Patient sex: M
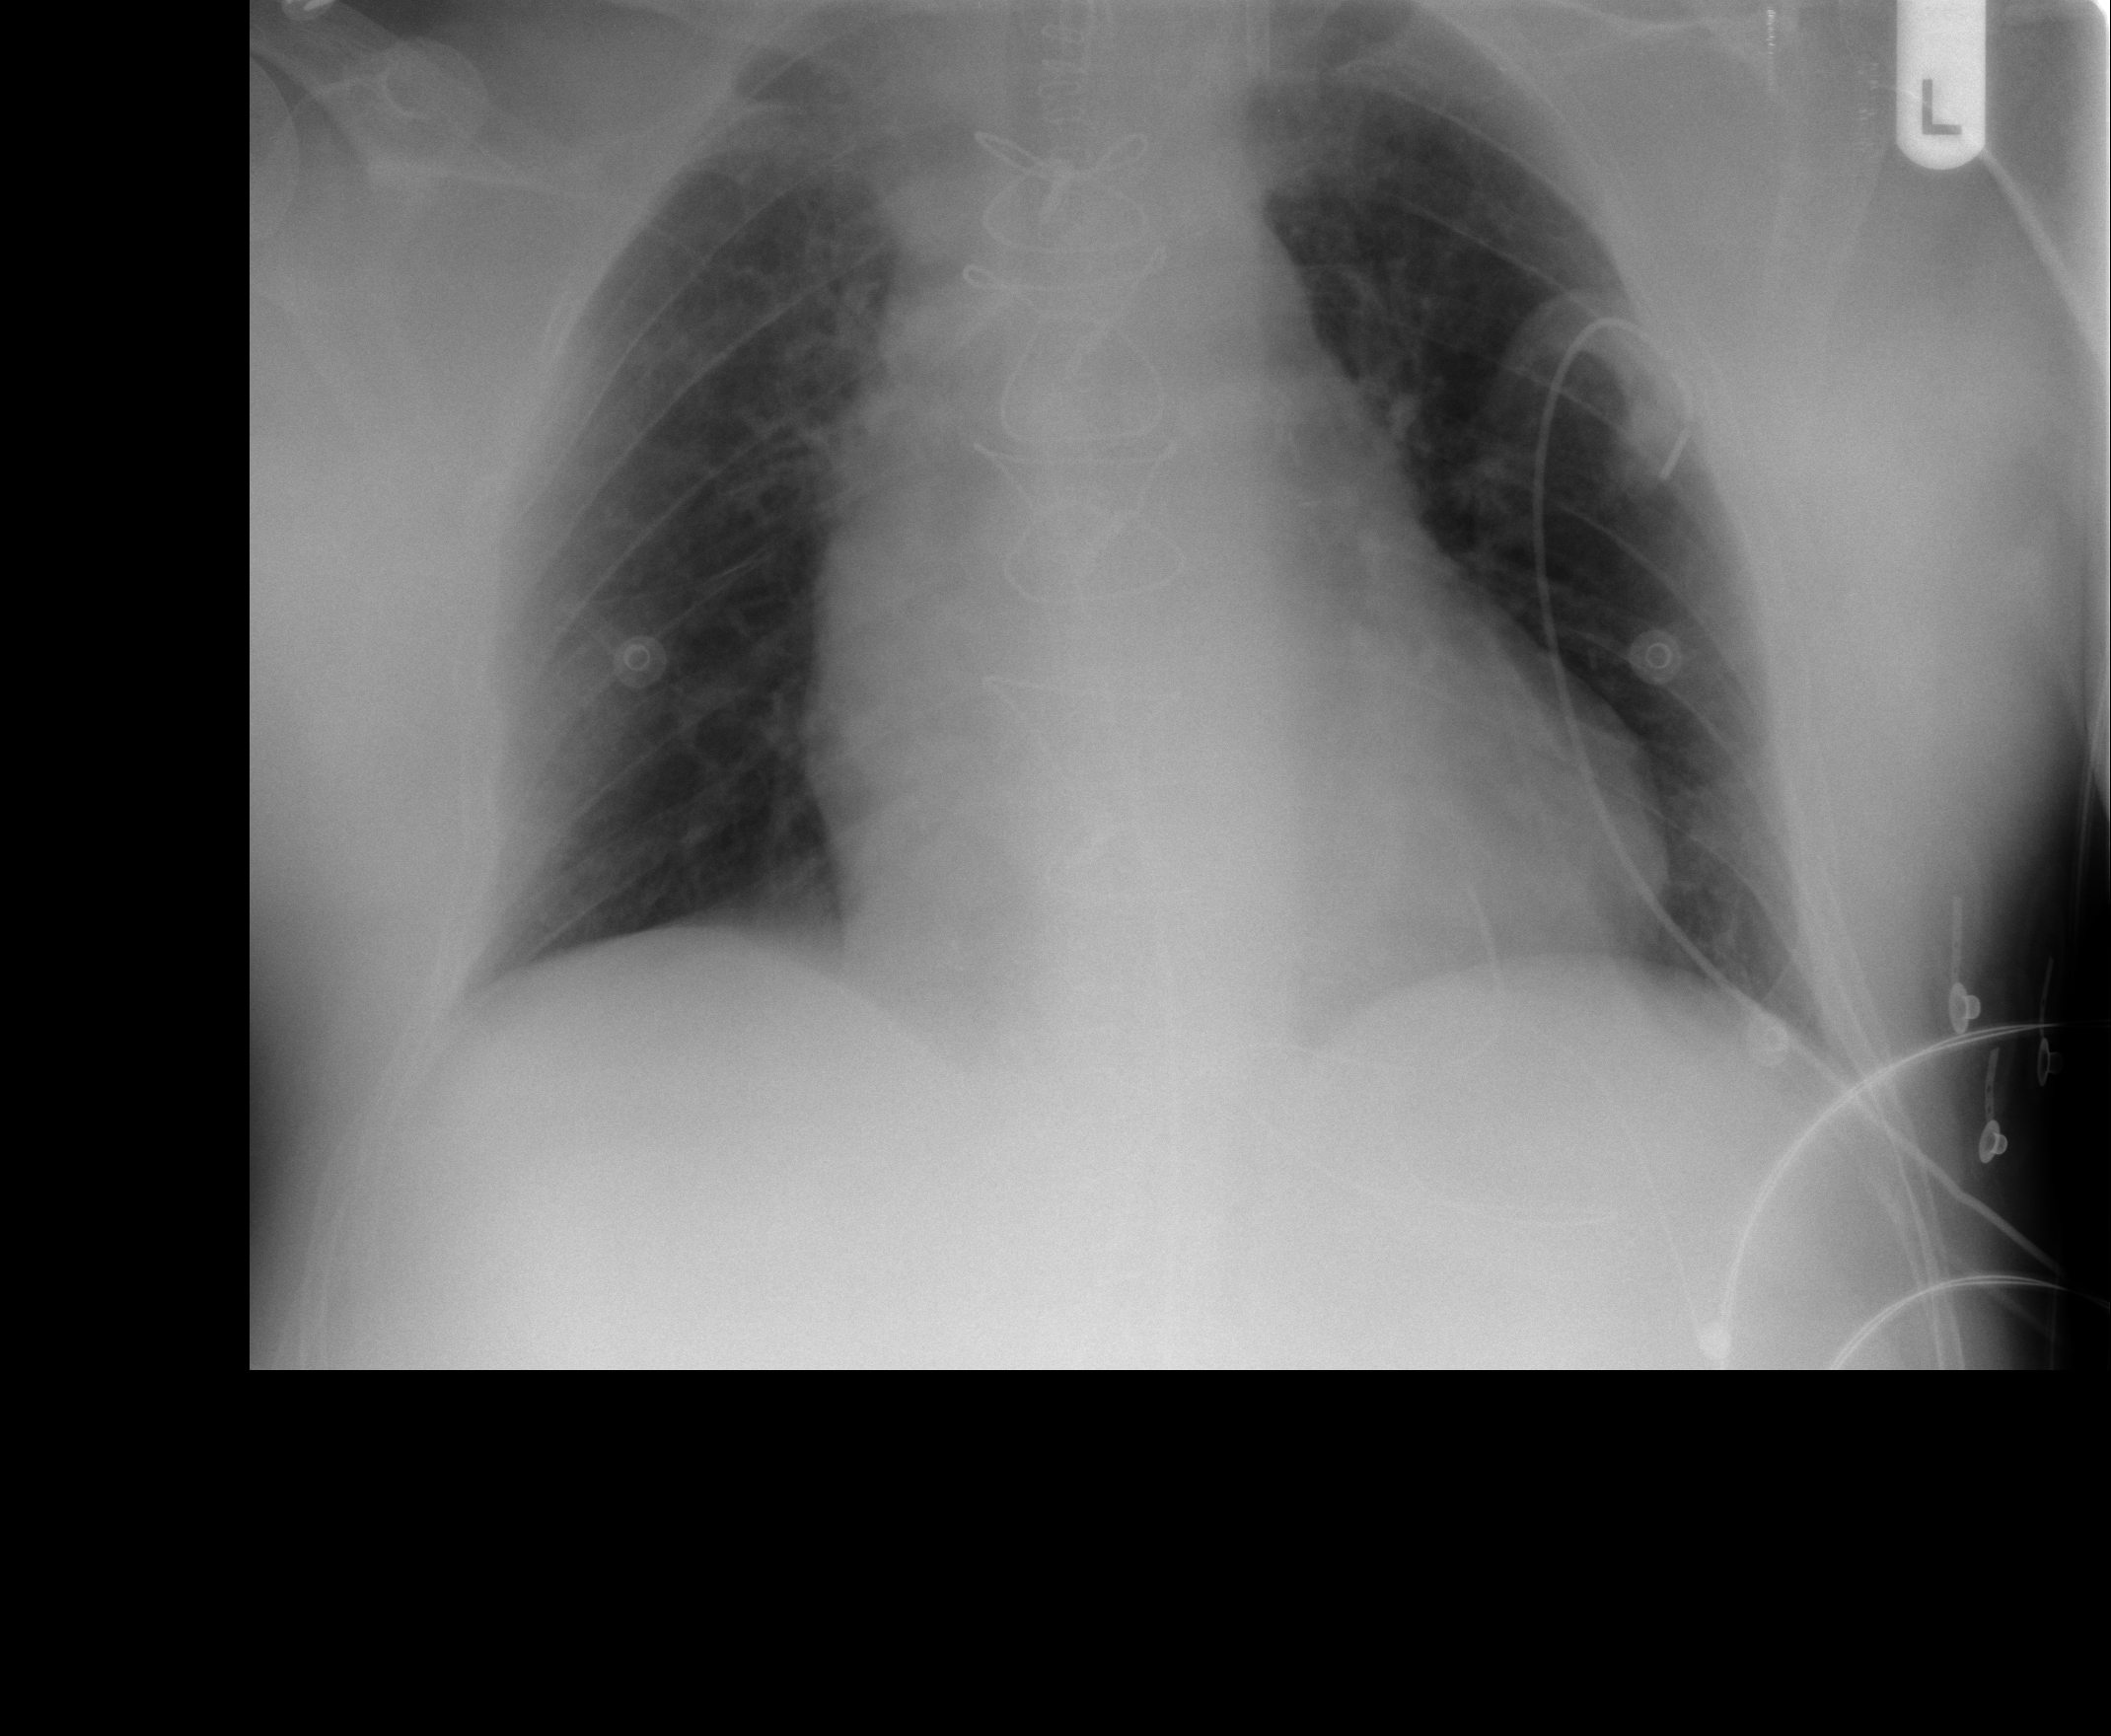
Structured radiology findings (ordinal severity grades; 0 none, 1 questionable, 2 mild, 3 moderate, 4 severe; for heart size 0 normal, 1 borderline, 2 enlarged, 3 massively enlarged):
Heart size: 2
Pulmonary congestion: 1
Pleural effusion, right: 0
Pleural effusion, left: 0
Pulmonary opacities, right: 0
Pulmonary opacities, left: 0
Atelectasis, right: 0
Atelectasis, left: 0